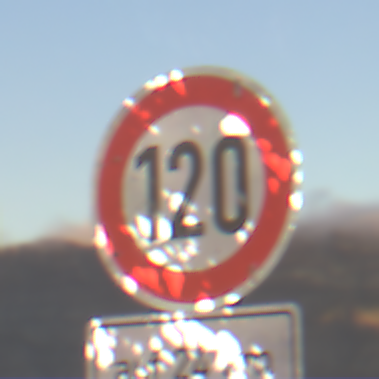
Verkehrszeichen: Geschwindigkeit120
Zusatzzeichen unten: LaengeEinerStrecke6
Umgebung: Outdoor, RoadRail
Tageszeit: SunriseSunset
Wetter: PartlyCloudy
Licht: Natural
Jahreszeit: NotSpecified
Kontrast: HighContrast